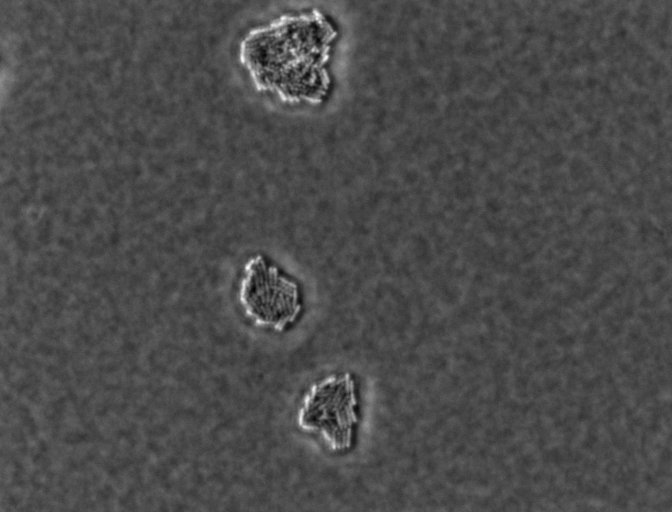
Escherichia coli 1612